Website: home-depot
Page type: review-order
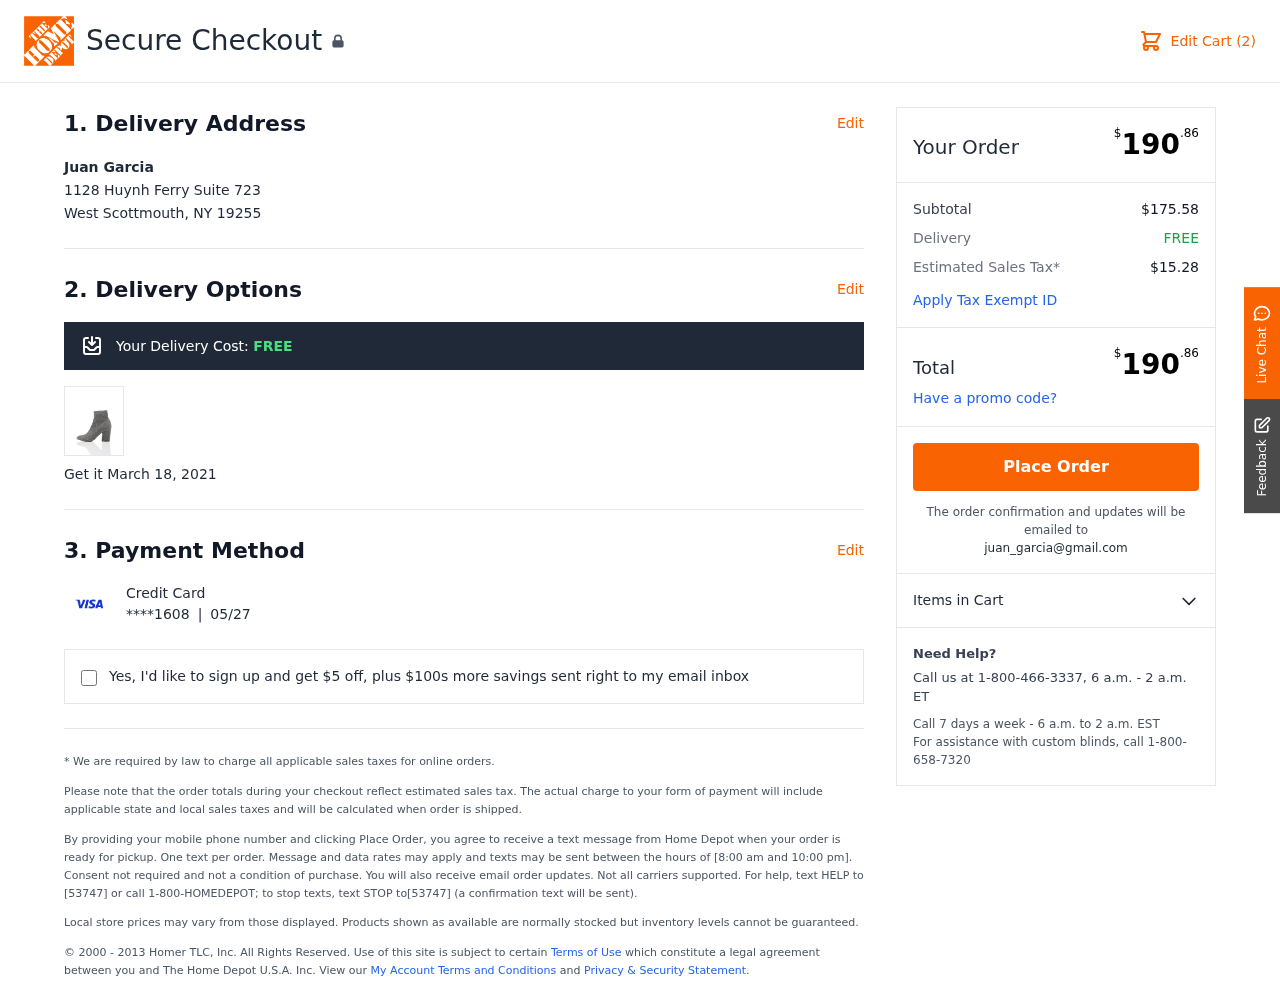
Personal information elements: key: PII_CARD_EXPIRY
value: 05/27
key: PII_CARD_LAST4
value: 1608
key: PII_CITY_STATE_ZIP
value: West Scottmouth, NY 19255
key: PII_EMAIL
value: juan_garcia@gmail.com
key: PII_FULLNAME
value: Juan Garcia
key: PII_STREET
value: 1128 Huynh Ferry Suite 723
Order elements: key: ORDER_NUM_ITEMS
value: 2
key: ORDER_SHIPPING_COST
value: FREE
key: ORDER_DELIVERY_DATE
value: March 18, 2021
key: ORDER_TOTAL
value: $190.86
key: ORDER_SUBTOTAL
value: $175.58
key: ORDER_TAX
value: $15.28